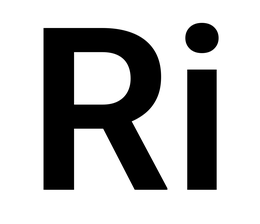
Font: Roboto_SemiBold